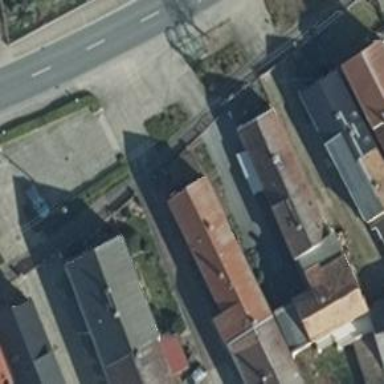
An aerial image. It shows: Simple and straightforward house.